Если светить в~темноте в~глаза кошки, ее~глаза ярко светятся (левый рисунок). Это явление можно смоделировать с~помощью линзы. Фотография эффекта на~правом рисунке, схема установки ниже.   Фотография справа сделана цифровым зеркальным фотоаппаратом. Зависимость интенсивности света вдоль красной линии на~матрице фотоаппарата приведена на~графике. Построен график зависимости логарифма по~основанию~10 интенсивности (измеренной как количество фотонов, пришедших на~каждый пиксель) от~$x$-координаты (единица измерения длины~— длина пикселя).  Линзу c~фокусным расстоянием~$f=55~мм$ и~диаметром~$D=39~мм$ можно считать идеальной. Но помните, что график, приведенный выше, построен по~реальным измерениям, где линза обладает не~совсем идеальными свойствами. Важно, что частичные отражения от~ярко освещенных областей лизны могут уменьшать контраст: если смотреть через линзу, то~темные области кажутся менее темными, чем они есть на самом деле. Этим эффектом можно пренебречь для линзы фотоаппарата, но~нельзя для~линзы, которая моделирует кошачий глаз.
По приведенным данным оцените (с~точностью~20\%) расстояние~$h$ между осями фотоаппарата и~лампы (которую можно считать точечным источником). Расстояние между фотоаппаратом и~листом бумаги~— $L=4.8~м$.
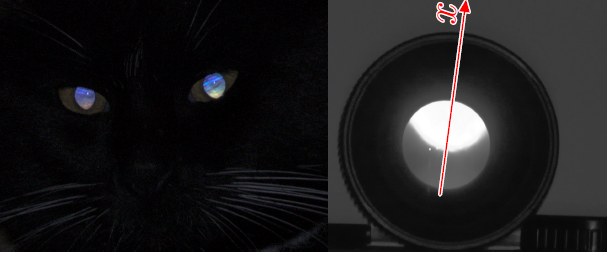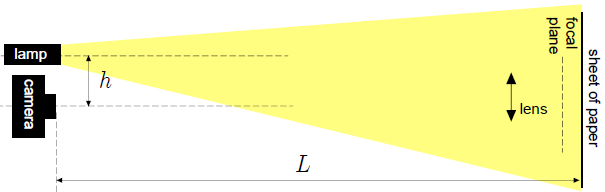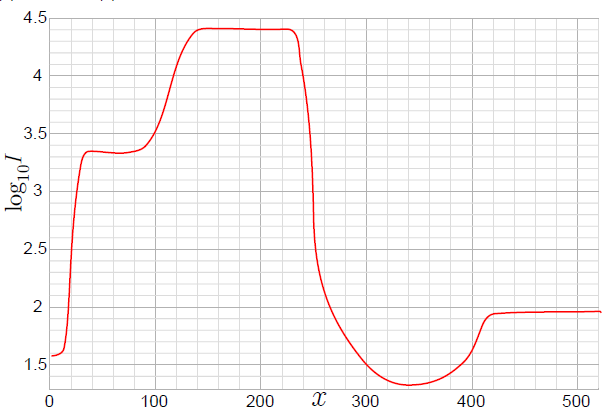
Ответ: $$h\approx 80~мм$$
Темы:
T, ★, Оптика, 2020, Линзы, Европейские, Фотометрия